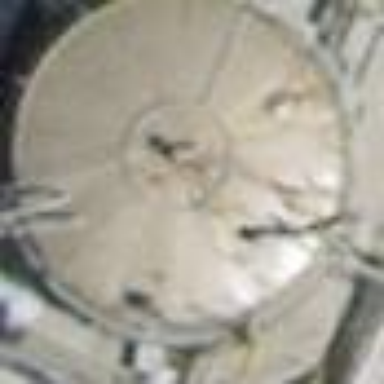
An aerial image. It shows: Industrial building housing storage tank.